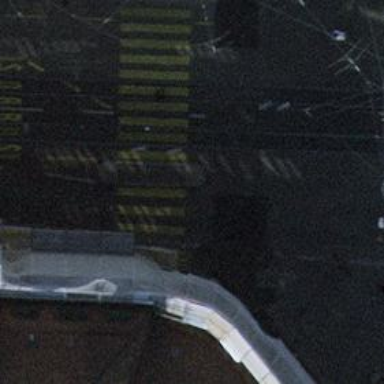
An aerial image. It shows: Kerb barrier.